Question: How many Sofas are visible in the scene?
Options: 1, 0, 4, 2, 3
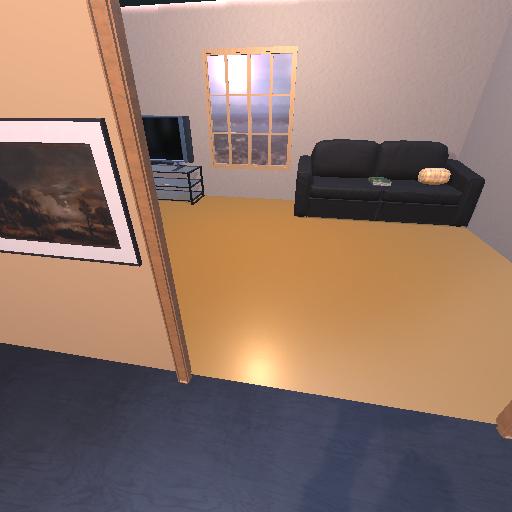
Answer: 1